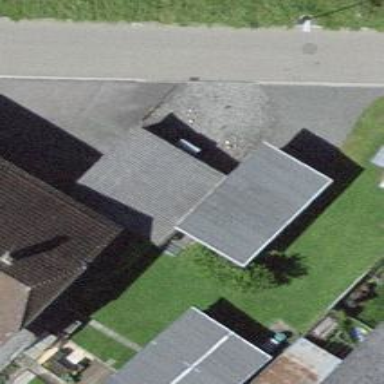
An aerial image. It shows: Garage.